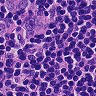
Metastatic tissue present: yes